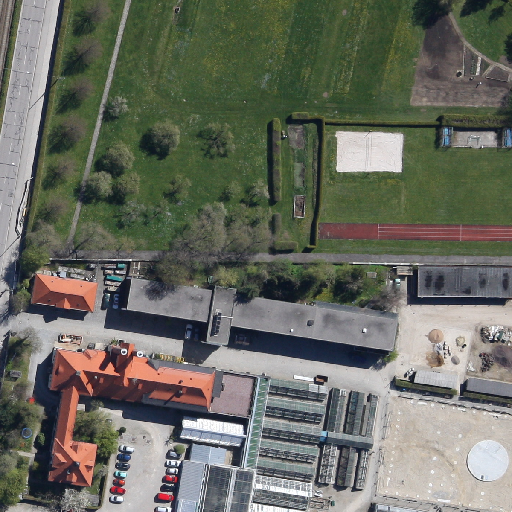
Referring expression: building along the road